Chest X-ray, PA view. Patient: 60 years old, sex F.
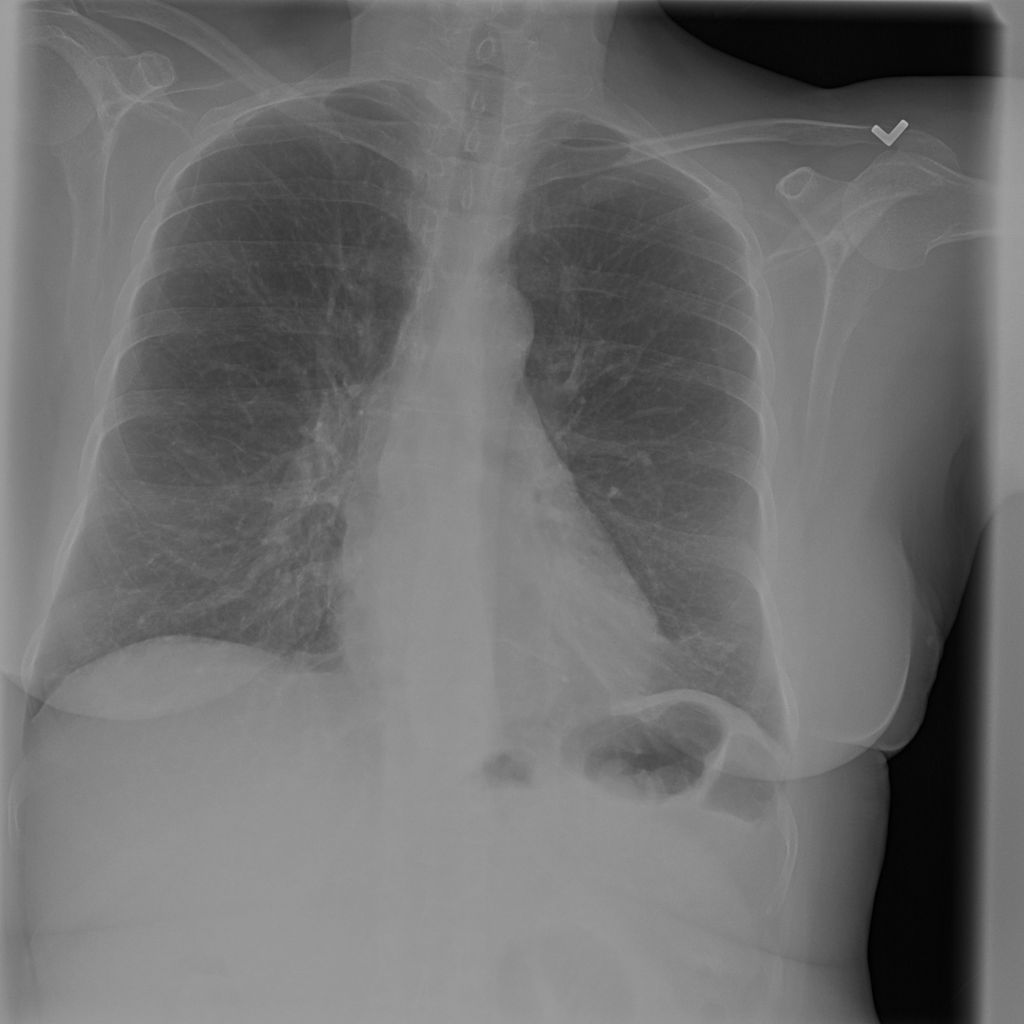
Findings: Pneumothorax